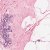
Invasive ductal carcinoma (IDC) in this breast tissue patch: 0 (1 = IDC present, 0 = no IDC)